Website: macys
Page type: customer-info-address
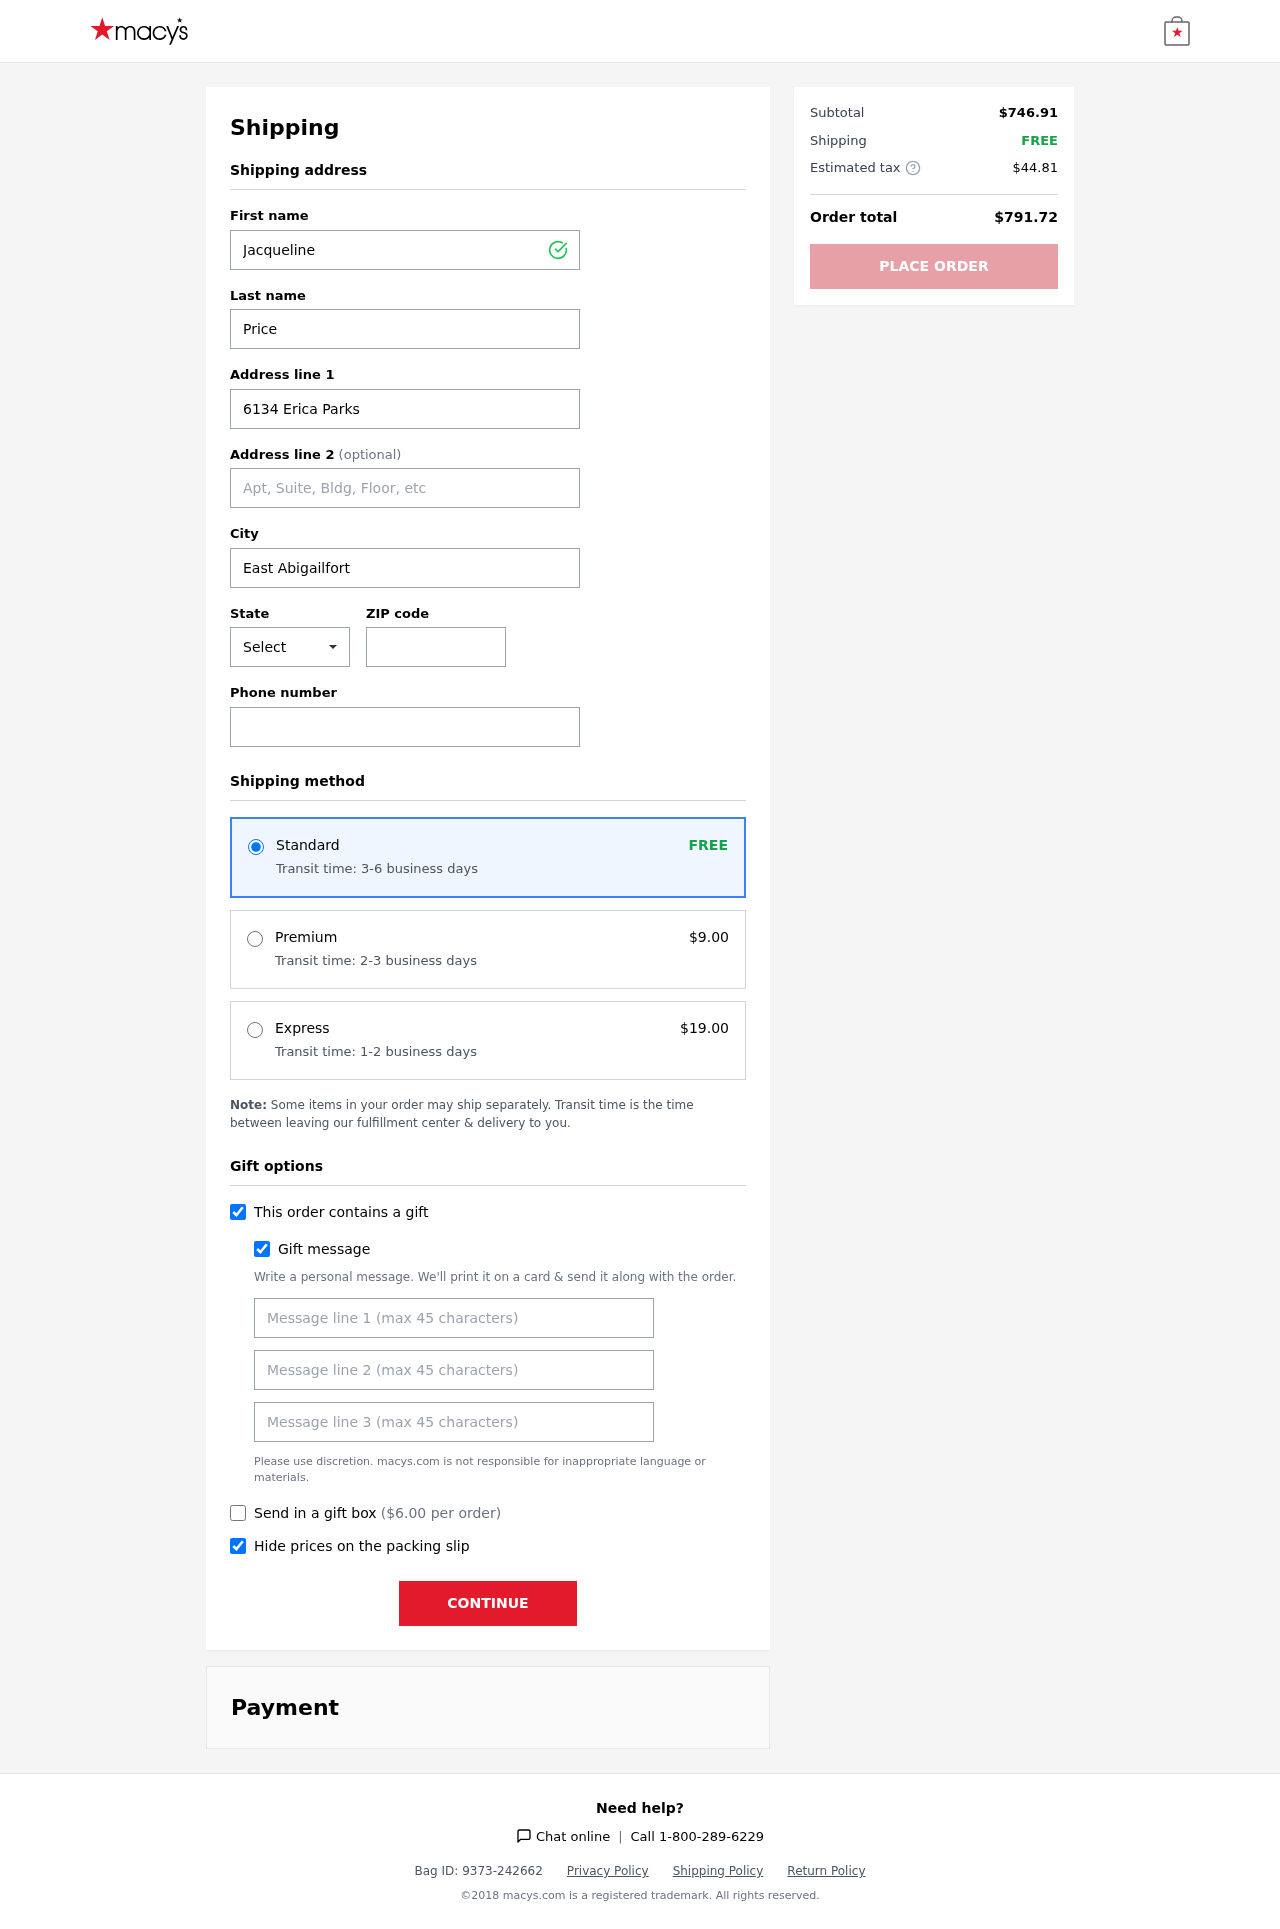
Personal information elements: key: PII_CITY
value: East Abigailfort
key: PII_FIRSTNAME
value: Jacqueline
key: PII_GIFT_MESSAGE
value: Hey Bryan! I thought this beautiful rug would be the perfect touch for your space—just like you, it adds warmth and style. Can’t wait to see it brighten up your home!  Jacqueline
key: PII_LASTNAME
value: Price
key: PII_PHONE
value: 5169008889
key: PII_POSTCODE
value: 22498
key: PII_STATE_ABBR
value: IA
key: PII_STREET
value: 6134 Erica Parks
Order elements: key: ORDER_SHIPPING_STANDARD
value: FREE
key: ORDER_SHIPPING_STANDARD_TIME
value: Transit time: 3-6 business days
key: ORDER_SHIPPING_PREMIUM
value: $9.00
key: ORDER_SHIPPING_PREMIUM_TIME
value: Transit time: 2-3 business days
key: ORDER_SHIPPING_EXPRESS
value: $19.00
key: ORDER_SHIPPING_EXPRESS_TIME
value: Transit time: 1-2 business days
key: ORDER_GIFT_BOX_FEE
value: $6.00
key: ORDER_SUBTOTAL
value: $746.91
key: ORDER_SHIPPING_COST
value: FREE
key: ORDER_TAX
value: $44.81
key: ORDER_TOTAL
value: $791.72